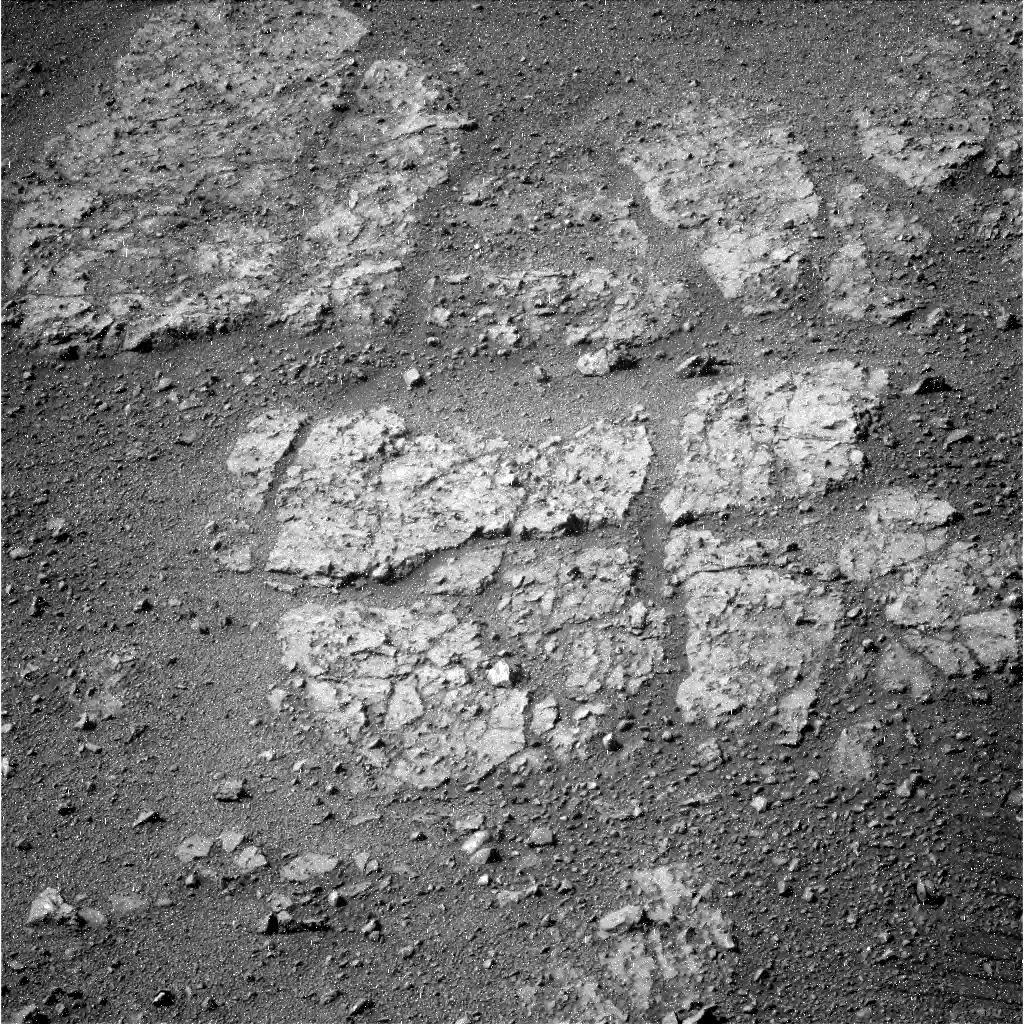
Terrain classes present: Bedrock, Gravel / Sand / Soil, Track